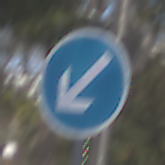
Verkehrszeichen: VorgeschriebeneVorbeifahrtLinks
Umgebung: Outdoor, Special
Tageszeit: MorningAfternoon
Wetter: Clear
Licht: Natural
Jahreszeit: Winter
Kontrast: HighContrast